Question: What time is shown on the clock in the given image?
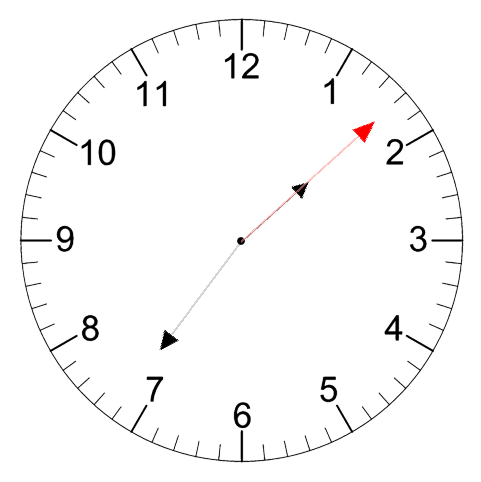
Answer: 01:36:08